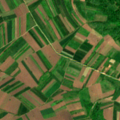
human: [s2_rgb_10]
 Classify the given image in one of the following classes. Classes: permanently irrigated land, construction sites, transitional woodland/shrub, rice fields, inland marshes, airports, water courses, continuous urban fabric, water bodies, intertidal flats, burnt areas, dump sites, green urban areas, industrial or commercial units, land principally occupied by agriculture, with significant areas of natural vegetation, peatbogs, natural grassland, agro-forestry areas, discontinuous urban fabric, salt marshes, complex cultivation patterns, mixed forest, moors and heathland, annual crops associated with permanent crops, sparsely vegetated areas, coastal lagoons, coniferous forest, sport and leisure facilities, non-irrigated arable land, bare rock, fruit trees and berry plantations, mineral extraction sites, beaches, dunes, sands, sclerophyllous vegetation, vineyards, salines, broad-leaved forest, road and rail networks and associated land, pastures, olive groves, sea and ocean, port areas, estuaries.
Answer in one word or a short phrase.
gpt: non-irrigated arable land, land principally occupied by agriculture, with significant areas of natural vegetation, broad-leaved forest